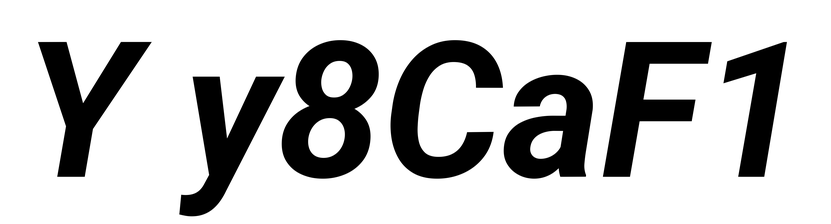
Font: Roboto-Italic_Bold_Italic